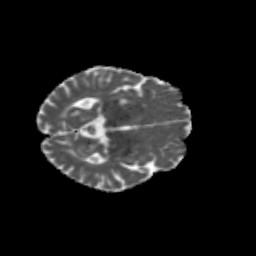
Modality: MD
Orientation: axial
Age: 69
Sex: male
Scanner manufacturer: siemens
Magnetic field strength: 3 T
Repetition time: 4.71 s
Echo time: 0.0906 s